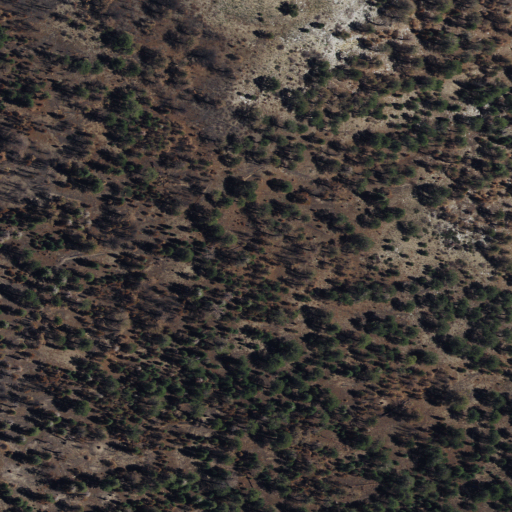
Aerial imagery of plain(s) in California named Stecker Flat containing grassland, evergreen forest, and mixed forest